Question: I have a series of rows with one checkbox per. With each row are several inputs. I already have validation that requires at least one checkbox in all the rows be checked. However, I am thus far unable to require the inputs have a value ONLY for the checkbox(es) checked.

'''
<div style="width: 100%;">
<checkboxgroup-Wheelbase min-required="1">
<table style="width: 100%">
<tr>
<td>
<table style="width: 97%;">
<tr>
<th style="width: 220px;" class="wheelbaseHeaderCell">Wheelbase<br /><span style="font-weight: 400;">(choose min of 1)</span></th>
<th class="wheelbaseHeaderCell">Payload<br />[ pounds ]</th>
<th class="wheelbaseHeaderCell">Length<br />[ inches ]</th>
<th class="wheelbaseHeaderCell">Height<br />[ inches ]</th>
<th class="wheelbaseHeaderCell">Weight<br />[ pounds ]</th>
<th class="wheelbaseHeaderCell">Turn Radius<br />[ feet ]</th>
</tr>
</table>
</td>
</tr>
<tr>
<td style="height: 5px;"></td>
</tr>
<tr>
<td>
<div style="height: 170px; overflow: auto;">
<table style="width: 100%;">
<tr class="rowGroup" ng-repeat="wheelbase in wheelbases" data-rowParent="wheelbase[wheelbase.Id]">
<td class="wheelbaseCell" style="padding-left: 10px;" id="{{wheelbase.Id}}">
<!--Wheelbase-->
<label class="checkbox" for="{{wheelbase.Id}}" style="text-align: left; width: 200px;">
{{wheelbase.WheelbaseGrade}} - {{wheelbase.Inches}} inches
<input ng-model="wheelbase.checked" id="wheelbase{{wheelbase.Id}}" type="checkbox" /></label>
</td>
<td >
<!--Payload Capacity-->
<span style="display: inline-block;" ng-controller="PayloadCapacitiesCtrl">
<input ng-model="payloadCapacity.Pounds" data-rowChild="{{wheelbase[wheelbase.Id]}}" type="number" style="width: 80px;" min="0" ng-class="getClass({{wheelbase.Id}})" ng-disabled="!wheelbase.checked" />
</span>
</td>
<td >
<!--Length-->
<span style="display: inline-block;" ng-controller="VehicleLengthCtrl">
<input data-rowChild="{{wheelbase[wheelbase.Id]}}" type="number" style="width: 80px;" min="0" ng-class="getClass({{wheelbase.Id}})" ng-disabled="!wheelbase.checked"/>
</span>
</td>
<td >
<!--Height-->
<span style="display: inline-block;" ng-controller="VehicleHeightCtrl">
<input data-rowChild="{{wheelbase[wheelbase.Id]}}" type="number" style="width: 80px;" min="0" ng-class="getClass({{wheelbase.Id}})" ng-disabled="!wheelbase.checked"/>
</span>
</td>
<td >
<!--Weight-->
<span style="display: inline-block;" ng-controller="VehicleWeightCtrl">
<input data-rowChild="{{wheelbase[wheelbase.Id]}}" type="number" style="width: 80px;" min="0" ng-class="getClass({{wheelbase.Id}})" ng-disabled="!wheelbase.checked"/>
</span>
</td>
<td >
<!--Turning Radii -->
<span style="display: inline-block;" ng-controller="TurningRadiiCtrl">
<input data-rowChild="{{wheelbase[wheelbase.Id]}}" type="number" style="width: 80px;" min="0" ng-class="getClass({{wheelbase.Id}})" ng-disabled="!wheelbase.checked"/>
</span>
</td>
</tr>
</table>
</div>
</td>
</tr>
</table>
</checkboxgroup-Wheelbase>
<span class="hint" style="margin: 0 0 0 -35px; text-align: center; width: 100%;">
<button style="padding-top: 5px; ;" class="addNew" ng-click="openDialog()"><i class="icon-plus"></i> [ add new wheelbase ]</button>
</span>
'''
'''
.directive('checkboxgroupWheelbase', function() {
return {
restrict: 'E',
controller: function($scope, $attrs) {
var self = this;
var ngModels = [];
var minRequired;
self.validate = function() {
var checkedCount = 0;
angular.forEach(ngModels, function(ngModel) {
if (ngModel.$modelValue) {
checkedCount++;
}
});
console.log('minRequired', minRequired);
console.log('checkedCount', checkedCount);
var minRequiredValidity = checkedCount >= minRequired;
angular.forEach(ngModels, function(ngModel) {
ngModel.$setValidity('checkboxgroupWheelbase-minRequired', minRequiredValidity, self);
});
};
self.register = function(ngModel) {
ngModels.push(ngModel);
};
self.deregister = function(ngModel) {
var index = this.ngModels.indexOf(ngModel);
if (index != -1) {
this.ngModels.splice(index, 1);
}
};
$scope.$watch($attrs.minRequired, function(value) {
minRequired = parseInt(value, 10);
self.validate();
});
}
};
})
'''
Is there a simple, elegant way to require the input fields of those checkboxes checked be required? It appears straight forward in JQuery via "rules" but I have not found a way to do this thru AngularJs. Someone suggested to me to use sub-forms but I cannot envision its implimentation.
For any row to which the respective checkbox is checked, all the inputs of that row are required to have a value. So, If the checkboxes of say rows 1,3 and 5 are checked, then the inputs of rows 1,3 and 5 require value. If a row's checkbox is checked, that same row's input require a value. If that row's checkbox is not checked, those inputs are not required. And in clearing that up, it made me think a wise thing would be for all inputs to be disabled till their respective wheelbase checkbox is checked.
I would like to thank user2104976 for making me think about a better user experience insofar as making sure input values are not added when the respective wheelbase checkbox is not checked, so I implemented this
'''
**"ng-disabled="!wheelbase.checked"**
'''
in each of the respective inputs. Thanks dude!! Now how about solving my original problem, LOL!!
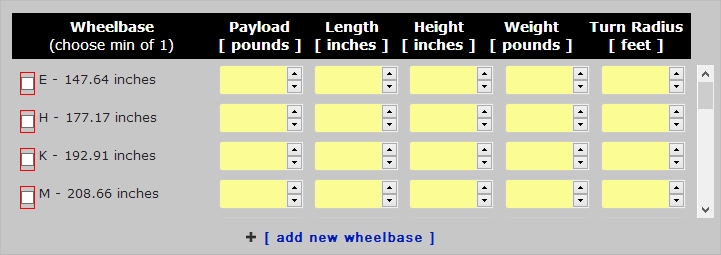
Answer: You can use ng-required to accomplish this:
Here's the updated HTML's pertinent parts:
'''
<table style="width: 100%;">
<tr class="rowGroup" ng-repeat="wheelbase in wheelbases" data-rowParent="wheelbase[wheelbase.Id]" style="padding-top: 10px;">
<td class="wheelbaseCell" style="padding-left: 10px;" id="{{wheelbase.Id}}">
<!--Wheelbase-->
<label class="checkbox" for="{{wheelbase.Id}}" style="text-align: left; width: 200px;">
{{wheelbase.WheelbaseGrade}} - {{wheelbase.Inches}} inches
<input ng-model="wheelbase.checked" id="wheelbase{{wheelbase.Id}}" type="checkbox" /></label>
</td>
<td >
<!--Payload Capacity-->
<span style="display: inline-block;" ng-controller="PayloadCapacitiesCtrl">
<input ng-model="payloadCapacity.Pounds" data-rowChild="{{wheelbase[wheelbase.Id]}}" id="payload{{wheelbase.Id}}" type="number" style="width: 80px;" min="0" ng-disabled="!wheelbase.checked" ng-required="wheelbase.checked" ng-class="{'formRequire' : wheelbase.checked }" />
</span>
</td>
<td >
<!--Length-->
<span style="display: inline-block;" ng-controller="VehicleLengthCtrl">
<input ng-model="vehicleLength.Inches" data-rowChild="{{wheelbase[wheelbase.Id]}}" type="number" style="width: 80px;" min="0" ng-disabled="!wheelbase.checked" ng-required="wheelbase.checked" ng-class="{'formRequire' : wheelbase.checked }" />
</span>
</td>
<td >
<!--Height-->
<span style="display: inline-block;" ng-controller="VehicleHeightCtrl">
<input ng-model="vehicleHeight.Inches" data-rowChild="{{wheelbase[wheelbase.Id]}}" type="number" style="width: 80px;" min="0" ng-disabled="!wheelbase.checked" ng-required="wheelbase.checked" ng-class="{'formRequire' : wheelbase.checked }" />
</span>
</td>
<td >
<!--Weight-->
<span style="display: inline-block;" ng-controller="VehicleWeightCtrl">
<input ng-model="vehicleWeight.Pounds" data-rowChild="{{wheelbase[wheelbase.Id]}}" type="number" style="width: 80px;" min="0" ng-disabled="!wheelbase.checked" ng-required="wheelbase.checked" ng-class="{'formRequire' : wheelbase.checked }" />
</span>
</td>
<td >
<!--Turning Radii -->
<span style="display: inline-block;" ng-controller="TurningRadiiCtrl">
<input ng-model="turningRadius.Feet" data-rowChild="{{wheelbase[wheelbase.Id]}}" type="number" style="width: 80px;" min="0" ng-disabled="!wheelbase.checked" ng-required="wheelbase.checked" ng-class="{'formRequire' : wheelbase.checked }" />
</span>
</td>
</tr>
</table>
'''

Here is the conditional class that kicks in to the inputs if the respective wheelbase checkbox is checked:
.ng-invalid .formRequire {
outline: red solid 3px;
}